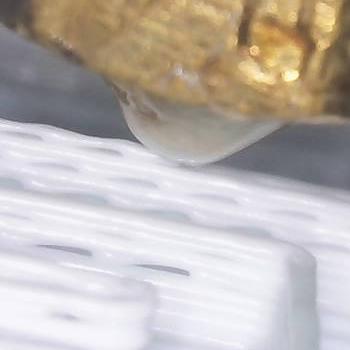
Flow rate: 39%